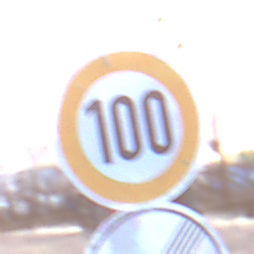
Verkehrszeichen: Geschwindigkeit100
Zusatzzeichen unten: EndeUeberholverbot
Umgebung: Outdoor, Urban
Tageszeit: SunriseSunset
Wetter: Clear
Licht: Natural
Jahreszeit: NotSpecified
Kontrast: MediumContrast